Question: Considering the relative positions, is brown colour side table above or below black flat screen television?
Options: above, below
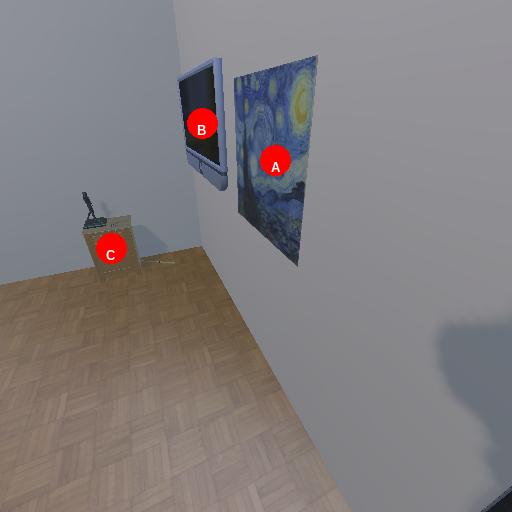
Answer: above